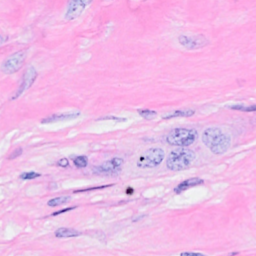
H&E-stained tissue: Breast